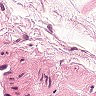
Metastatic tissue present: no